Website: crate-barrel
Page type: account-selection
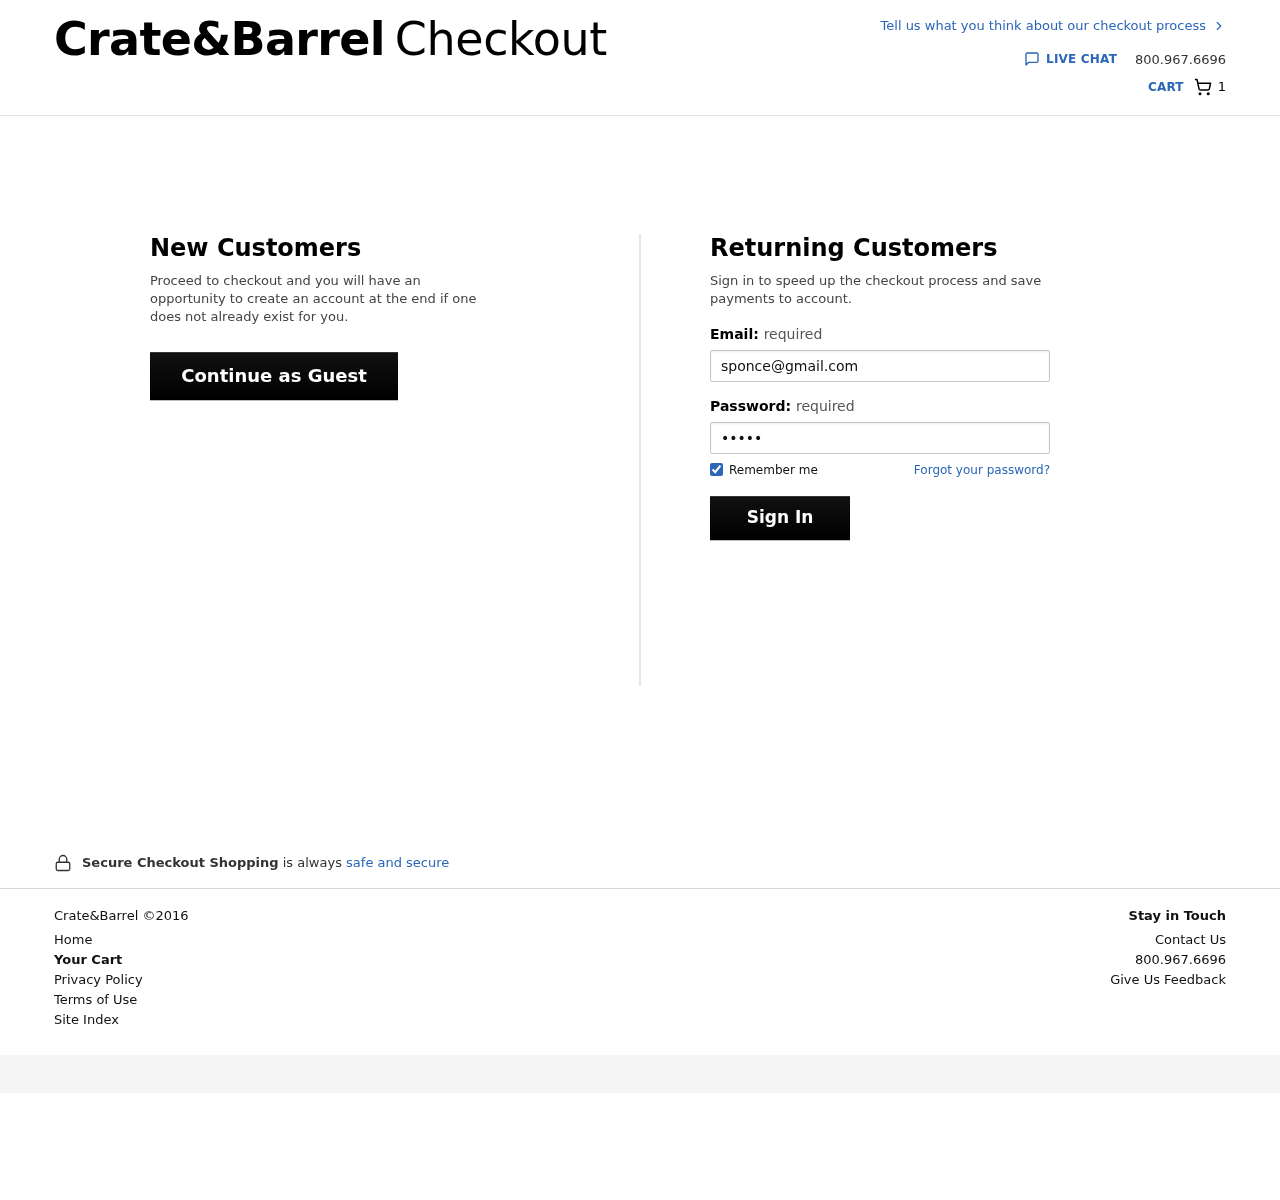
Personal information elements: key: PII_EMAIL
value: sponce@gmail.com
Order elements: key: ORDER_NUM_ITEMS
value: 1